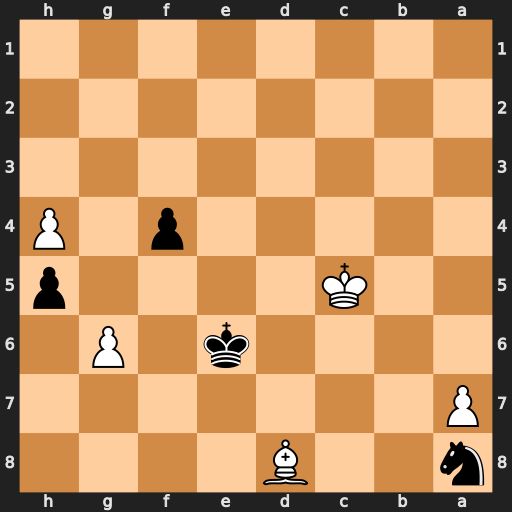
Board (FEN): n2B4/P7/4k1P1/2K4p/5p1P/8/8/8
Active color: b
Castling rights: -
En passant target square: -
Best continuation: f3 g7 Kf7 Bf6 f2